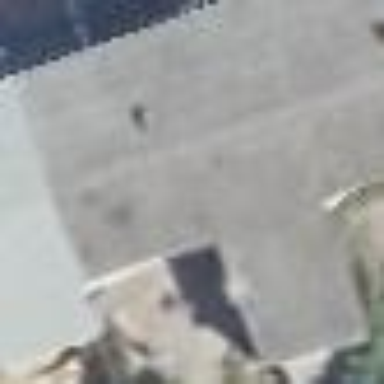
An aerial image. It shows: Building with gabled gray roof.